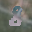
Label: 8